Question: Windows localization has a dialog that that set a locale for all applications that do not support Unicode, it looks something like this on xp similar on other flavors of windows:

Is there a way to specify this per app as apposed to globally for the entire os.
Say I have 2 different ansi apps i want to run one in Russian and one in Chinese on the same machine, is that possible?
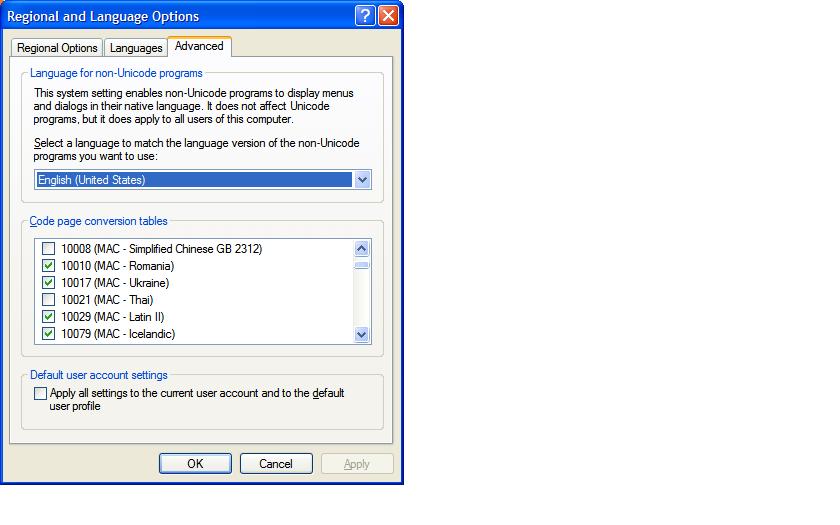
Answer: Microsoft once provided a freeware called . It allows executing apps with a different locale than the system's default. After setting up, you'll get a shortcut that runs your app via AppLocale.
There are two problems, however:
1. AppLocale is no longer supported and its download page is no longer available. You can download it from Softpedia though. I checked its digital certificate; Softpedia has not tampered with it.
2. Its installer may end with an error on Windows Vista and later. To install it successfully, you must open PowerShell (or Command Prompt) with administrative privileges, navigate to the folder containing apploc.msi and run it from there. (Credit for discovering this goes to TechJourney.)